Aerial crown-view tile of a tropical tree (Barro Colorado Island, Panama), acquired 20241112:
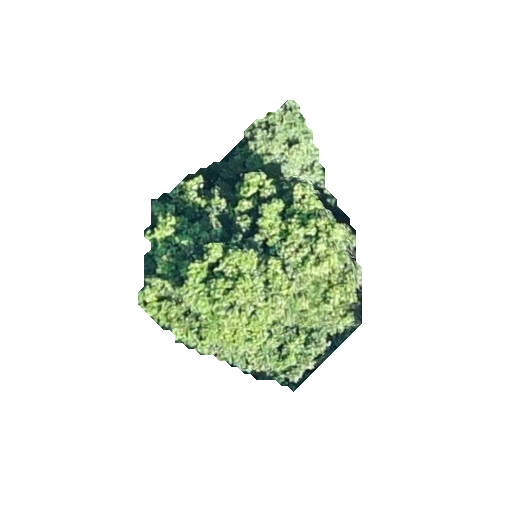
Species: Prioria copaifera
GBIF accepted scientific name: Prioria copaifera
Crown area: 65.104 m²